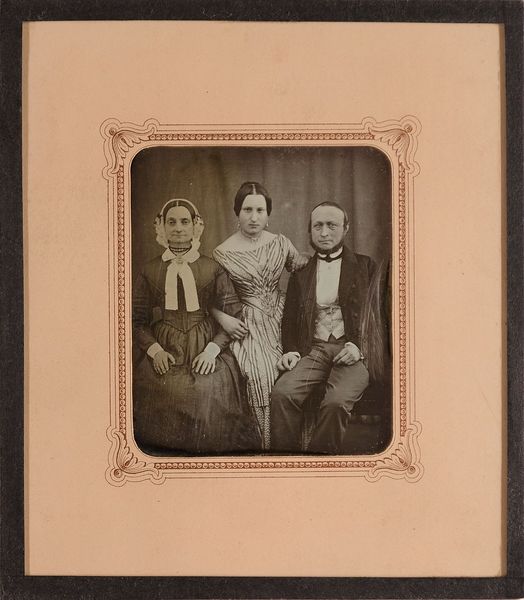
Titel: Der Buchdrucker Johann Jakob Friedrich Bourmester mit seiner Frau Catharine Magd. Friederica, geb. Brandes und deren Tochter Maria Bertha Sigismunda (1834-1908)
Künstler: L. E. Ulrich
Standort: Hamburg
Institution: Museum für Kunst und Gewerbe Hamburg
Schlagwörter: mann, frau, haube, gruppenportrait, portrait, figur, eltern, tochter, kopfbedeckung, foto, fotografie, photographie, photo, lichtbild, daguerreotypie, bildwerke, angewandte und bildende kunst, hessische systematik, porträt, porträtfotografie, porträtphotographie, gruppenporträt